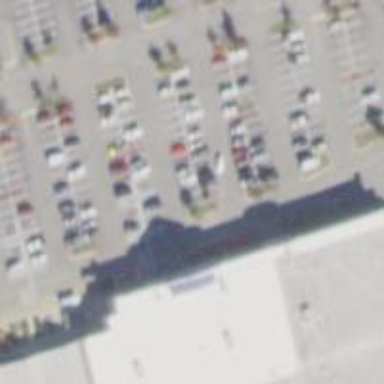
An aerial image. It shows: Parking space is available.